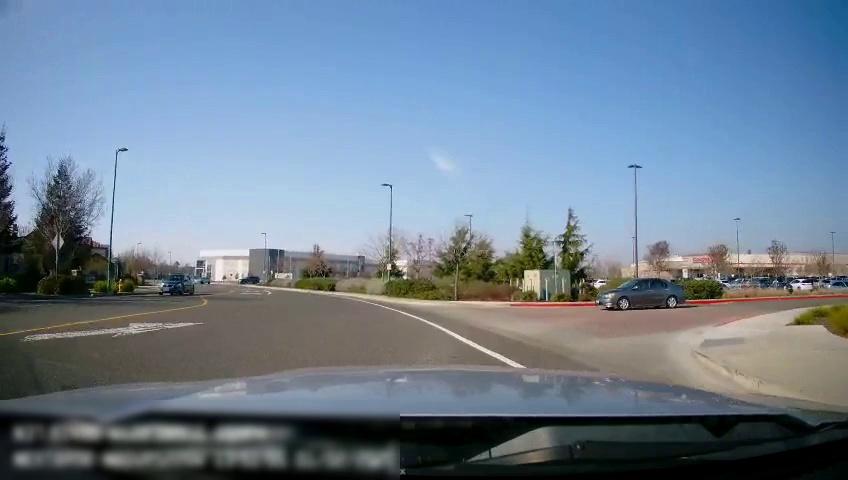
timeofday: Day
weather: Sunny
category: Drivable Space
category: Vehicles | Car
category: Vehicles | Car
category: Vehicles | Car
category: Vehicles | Car
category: Lanes | Alternate Lane
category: Lanes | Current Lane